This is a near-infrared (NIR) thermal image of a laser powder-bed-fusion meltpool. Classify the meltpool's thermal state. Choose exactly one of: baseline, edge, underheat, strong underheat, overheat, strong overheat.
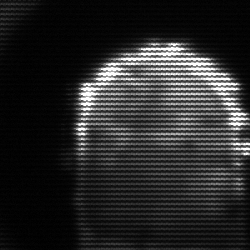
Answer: baseline